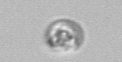
Label: Amoeba